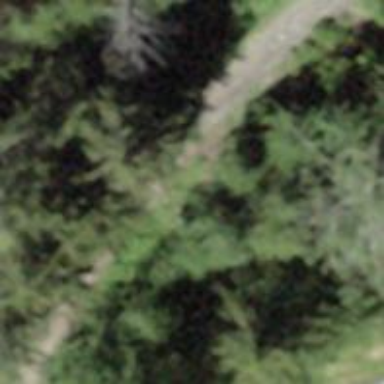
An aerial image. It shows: Ground path.